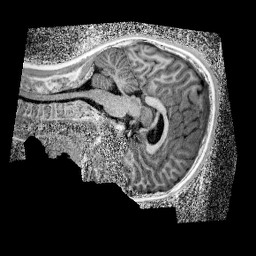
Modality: UNIT1_denoised
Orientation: sagittal
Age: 12
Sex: male
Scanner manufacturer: siemens
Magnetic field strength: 3 T
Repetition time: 4 s
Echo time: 0.00299 s